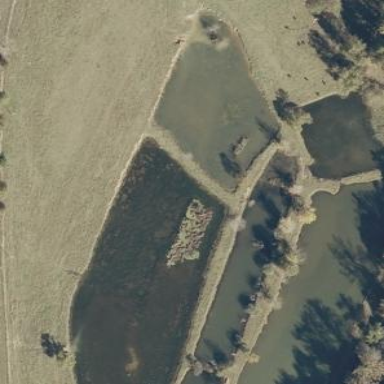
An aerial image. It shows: Natural lake or pond.